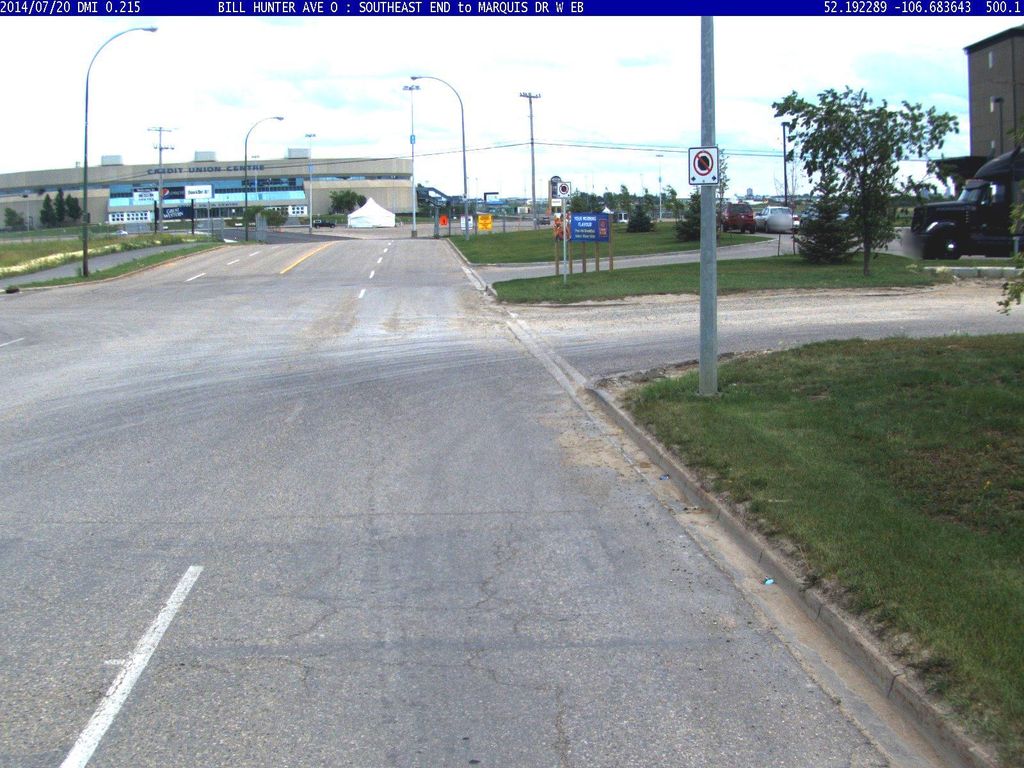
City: saskatoon